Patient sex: M
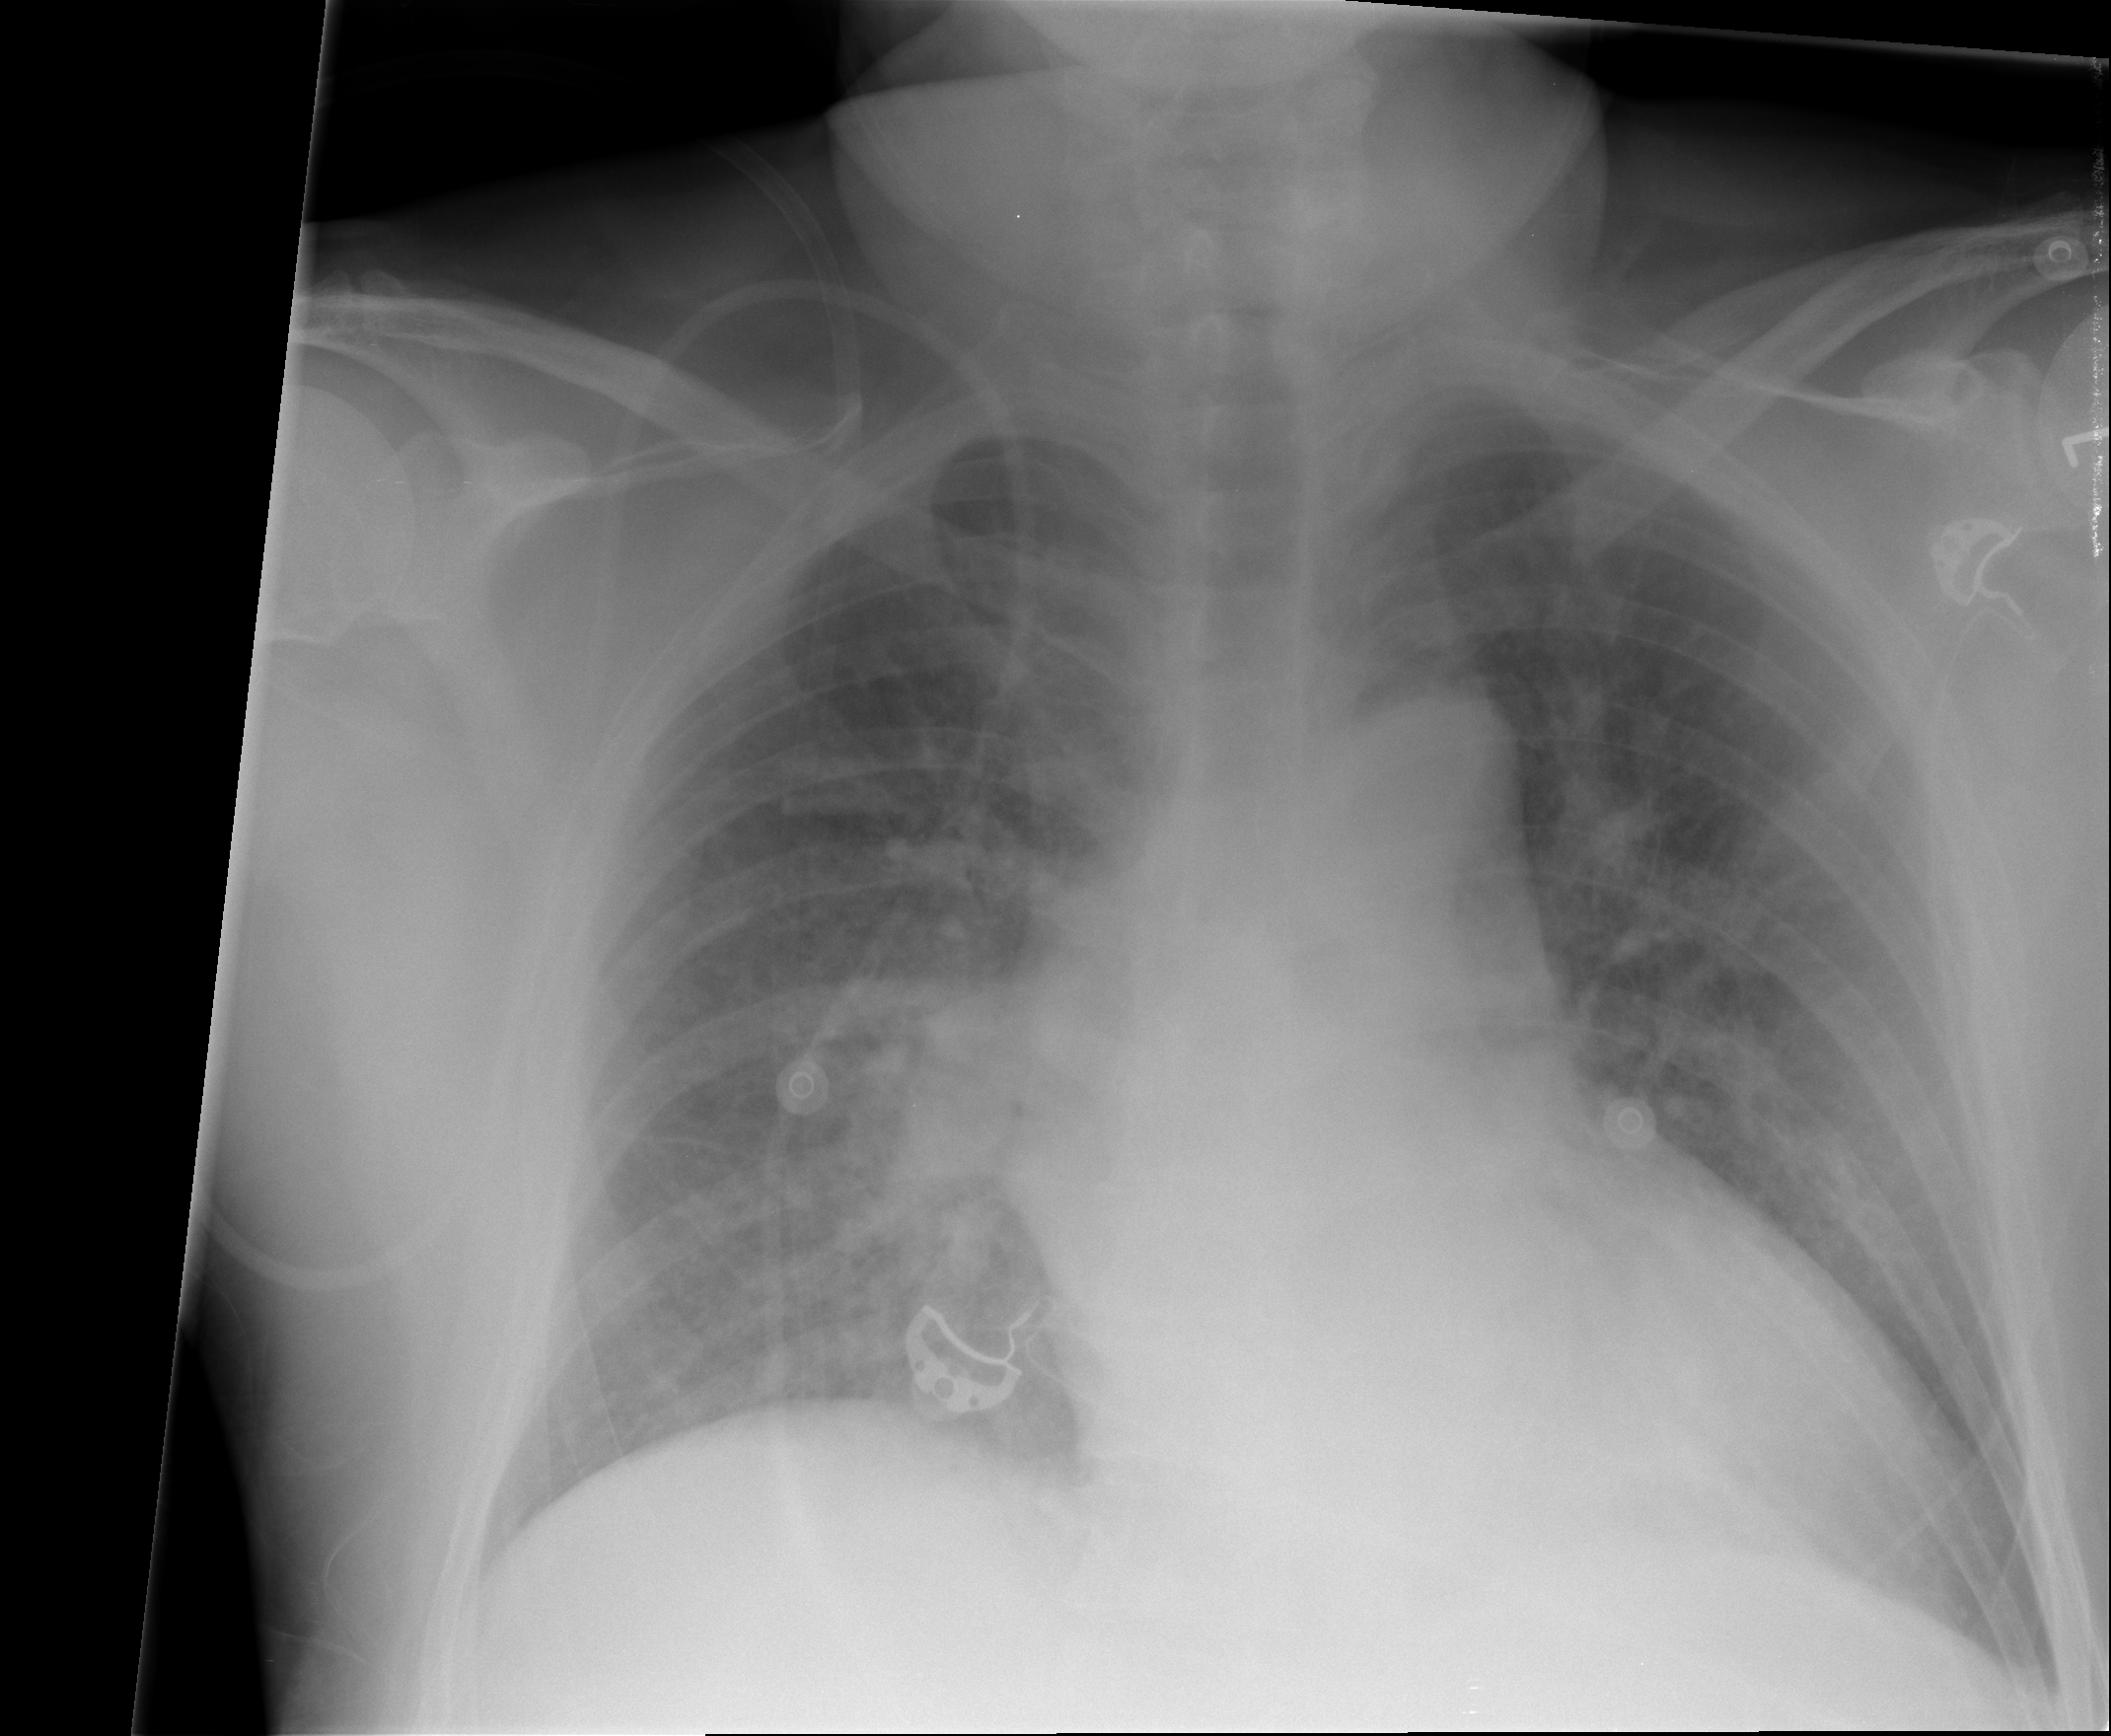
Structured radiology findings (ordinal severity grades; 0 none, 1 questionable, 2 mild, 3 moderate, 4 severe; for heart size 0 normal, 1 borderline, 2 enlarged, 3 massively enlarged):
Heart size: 1
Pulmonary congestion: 3
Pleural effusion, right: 0
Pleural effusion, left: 0
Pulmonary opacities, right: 3
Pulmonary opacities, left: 3
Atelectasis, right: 2
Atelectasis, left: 2